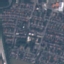
Land use / land cover: Residential